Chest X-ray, PA view. Patient: 73 years old, sex F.
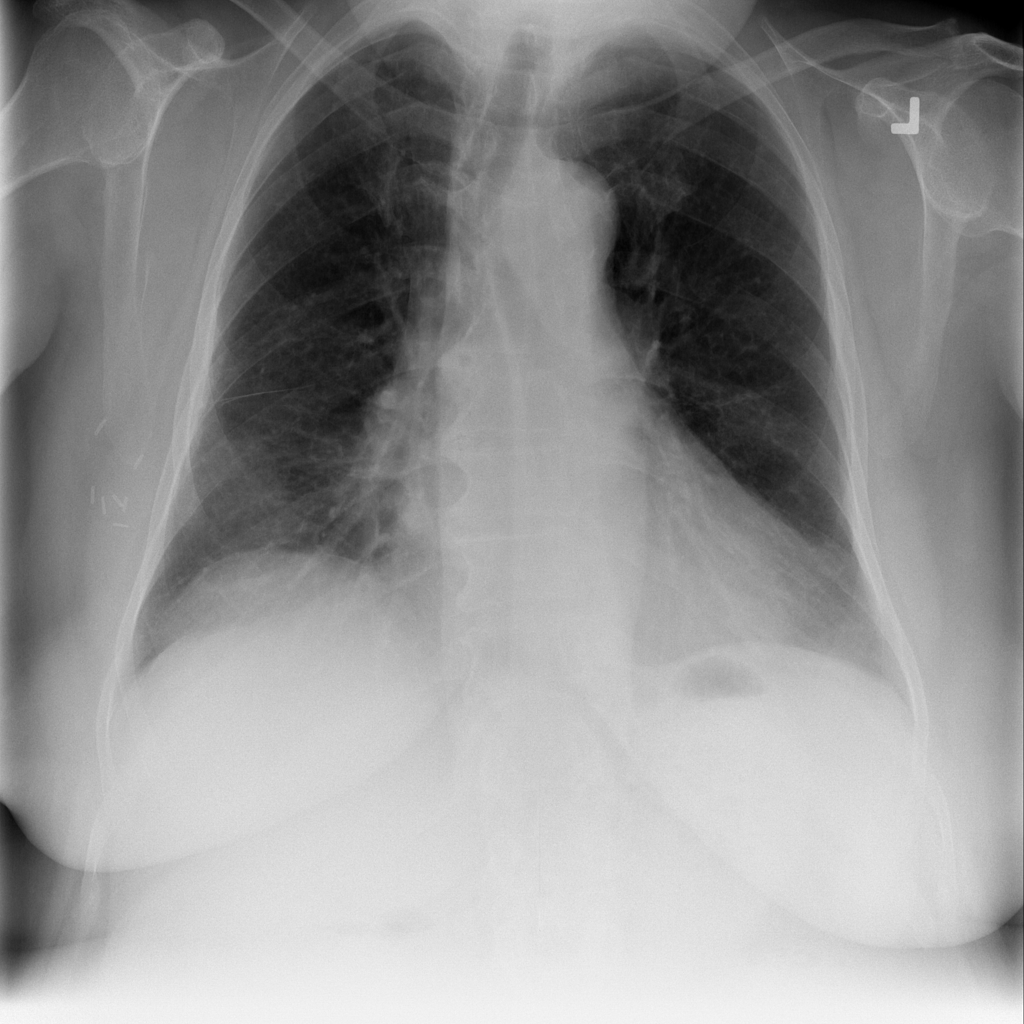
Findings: No Finding